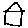
Label: house